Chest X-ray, PA view. Patient: 60 years old, sex M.
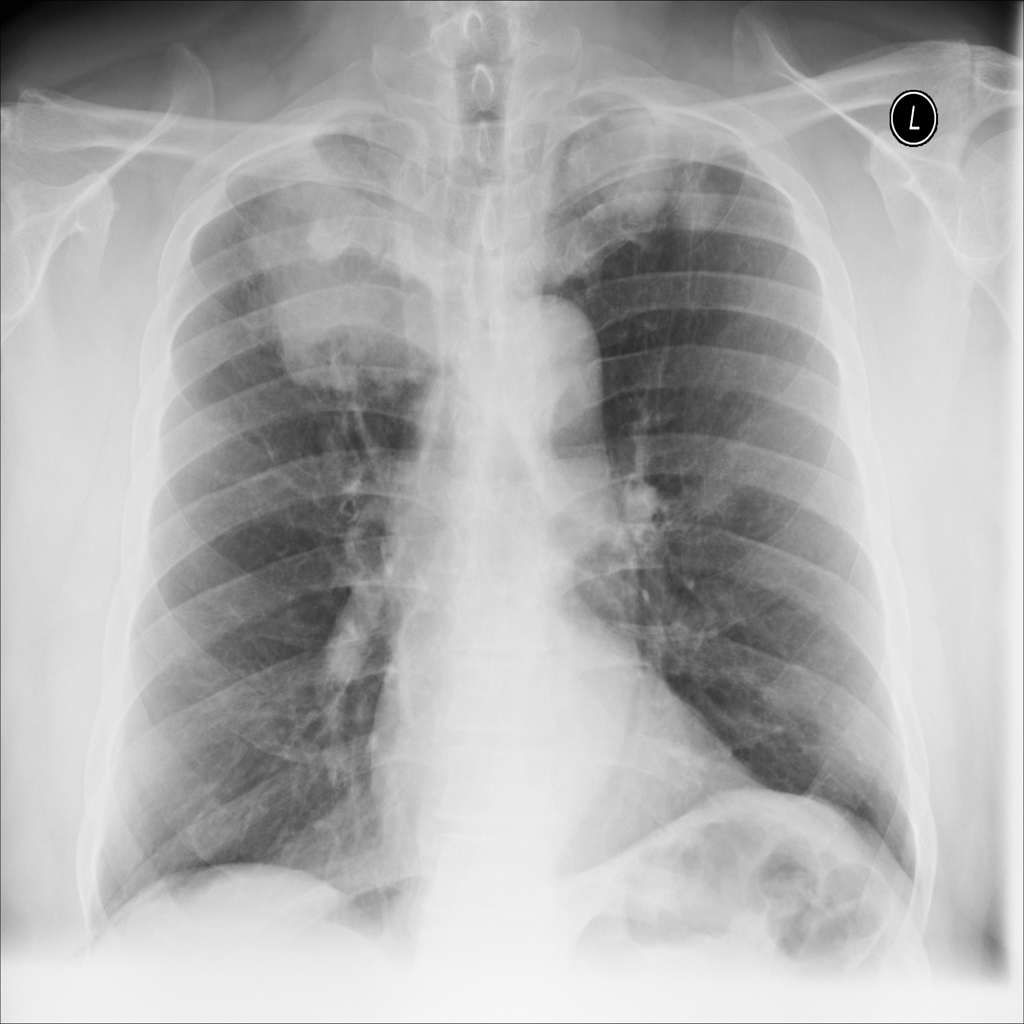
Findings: Mass, Nodule